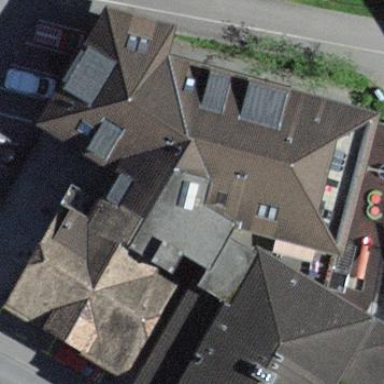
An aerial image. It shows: Kindergarten building.